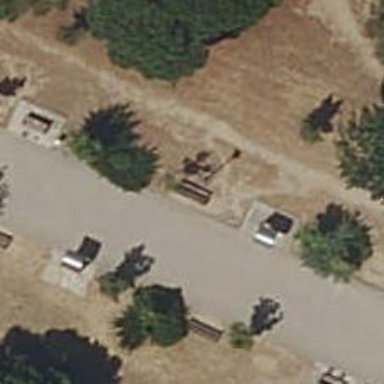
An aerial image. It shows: Bench.